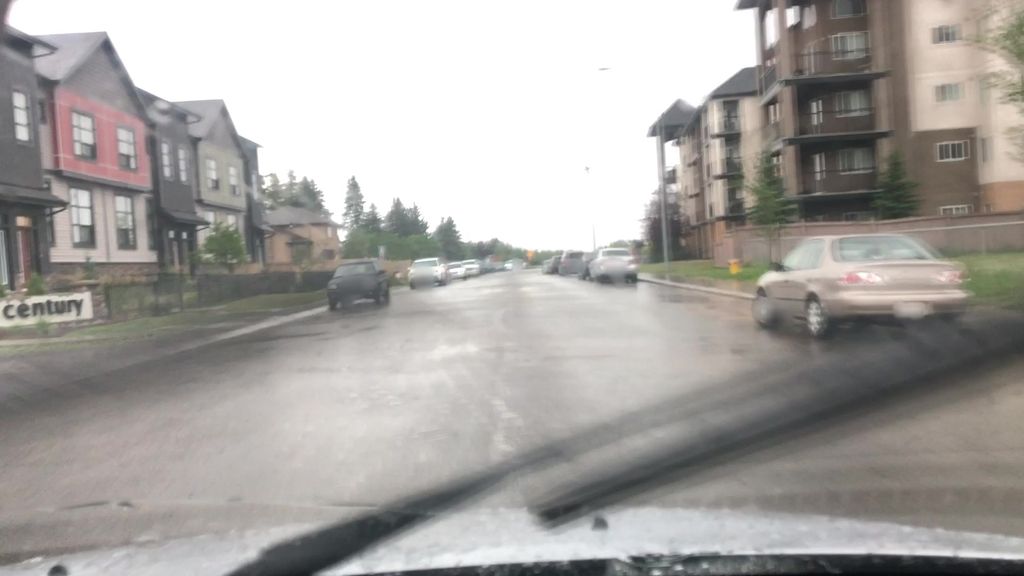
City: edmonton